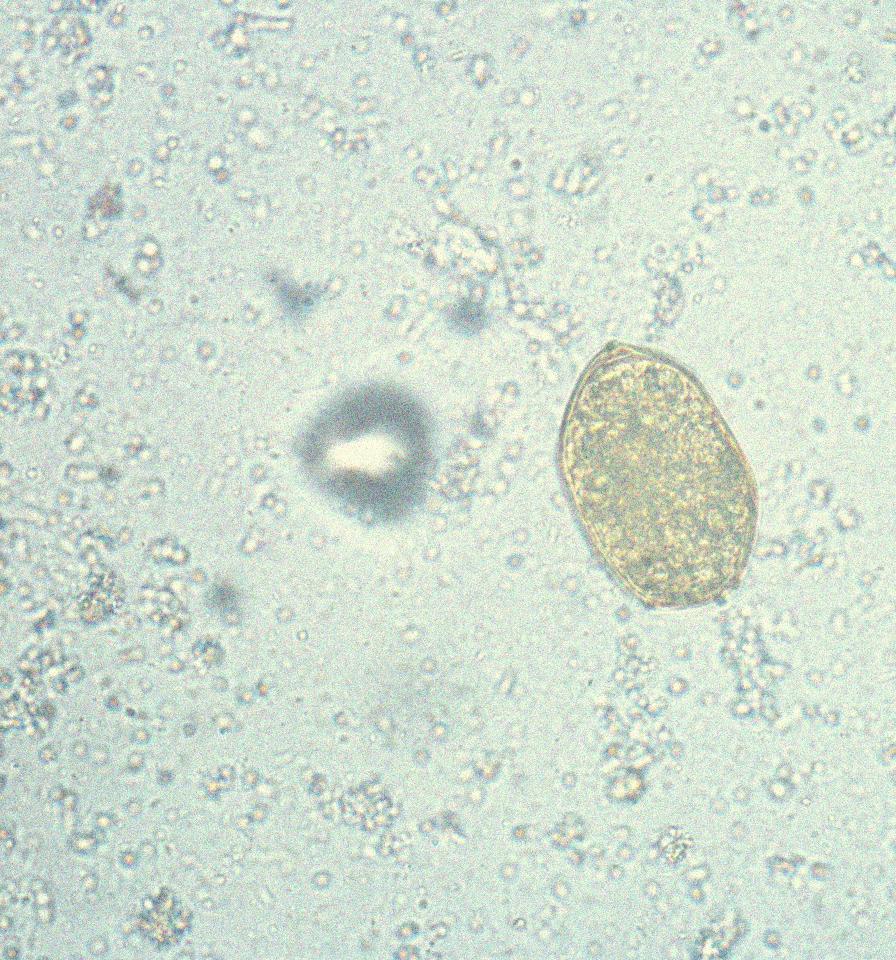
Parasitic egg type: Paragonimus spp